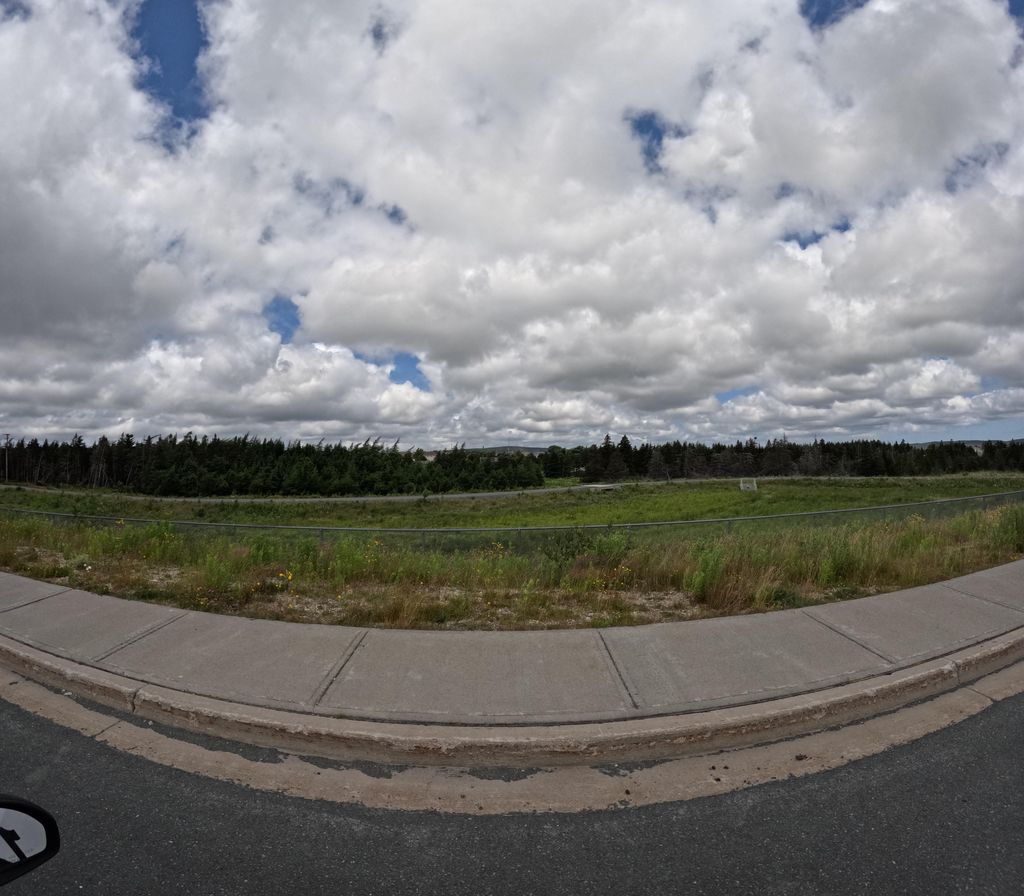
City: st_johns